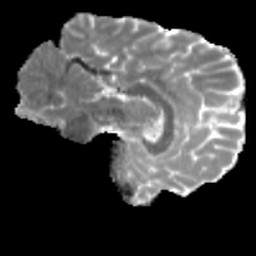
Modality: MD
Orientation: sagittal
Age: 30
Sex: female
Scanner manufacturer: siemens
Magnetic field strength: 3 T
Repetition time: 3.5 s
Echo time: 0.086 s